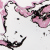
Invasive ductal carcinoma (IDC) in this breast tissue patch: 0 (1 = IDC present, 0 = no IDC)